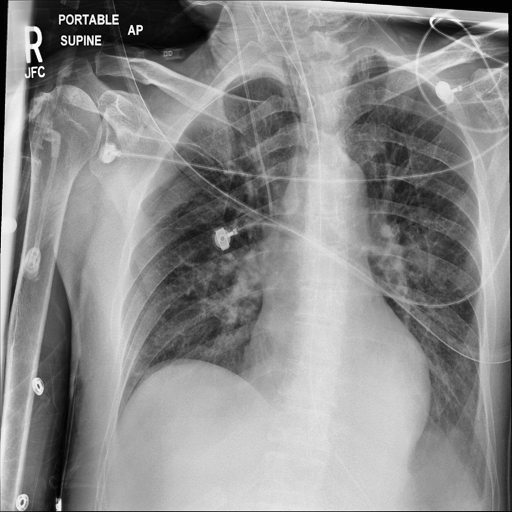
Finding: NORMAL